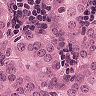
Metastatic tissue present: yes